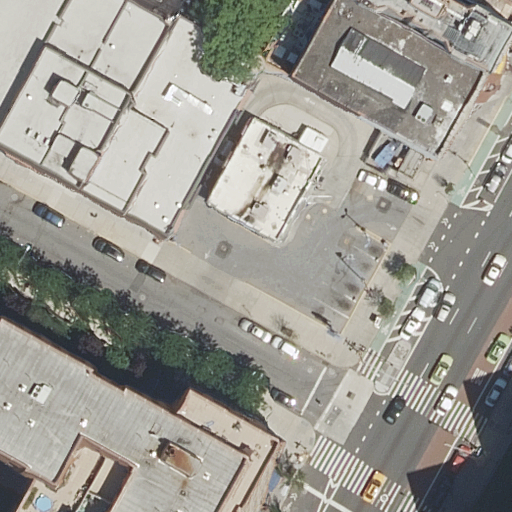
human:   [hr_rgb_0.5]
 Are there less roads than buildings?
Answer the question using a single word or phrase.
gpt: no

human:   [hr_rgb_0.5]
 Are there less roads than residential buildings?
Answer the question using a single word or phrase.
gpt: no

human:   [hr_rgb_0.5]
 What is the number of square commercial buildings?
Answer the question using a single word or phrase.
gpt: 0

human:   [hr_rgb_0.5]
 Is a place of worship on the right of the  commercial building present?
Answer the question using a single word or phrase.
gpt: no

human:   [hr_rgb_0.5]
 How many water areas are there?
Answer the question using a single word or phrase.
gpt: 0

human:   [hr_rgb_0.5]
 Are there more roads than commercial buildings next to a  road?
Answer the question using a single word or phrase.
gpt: yes

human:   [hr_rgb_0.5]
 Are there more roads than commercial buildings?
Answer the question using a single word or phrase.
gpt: yes

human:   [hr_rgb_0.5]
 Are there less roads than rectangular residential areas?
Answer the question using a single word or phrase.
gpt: no

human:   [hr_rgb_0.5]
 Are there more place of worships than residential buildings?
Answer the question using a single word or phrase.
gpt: no

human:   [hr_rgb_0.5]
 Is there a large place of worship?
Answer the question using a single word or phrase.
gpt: no

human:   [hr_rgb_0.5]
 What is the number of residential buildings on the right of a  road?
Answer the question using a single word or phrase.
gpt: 2

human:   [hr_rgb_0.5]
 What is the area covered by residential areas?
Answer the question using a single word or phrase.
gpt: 8560m2

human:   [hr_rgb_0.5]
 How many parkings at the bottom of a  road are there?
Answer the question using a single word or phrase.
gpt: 1

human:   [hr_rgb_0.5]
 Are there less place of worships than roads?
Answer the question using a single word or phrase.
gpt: yes

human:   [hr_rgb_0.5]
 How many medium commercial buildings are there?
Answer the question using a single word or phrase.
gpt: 1

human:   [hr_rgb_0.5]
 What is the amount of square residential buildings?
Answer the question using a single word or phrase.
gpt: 0

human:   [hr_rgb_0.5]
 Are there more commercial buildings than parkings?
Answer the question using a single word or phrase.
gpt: no

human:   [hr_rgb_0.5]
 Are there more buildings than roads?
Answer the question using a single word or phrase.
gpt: no

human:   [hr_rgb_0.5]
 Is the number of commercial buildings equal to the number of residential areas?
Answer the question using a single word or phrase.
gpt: yes

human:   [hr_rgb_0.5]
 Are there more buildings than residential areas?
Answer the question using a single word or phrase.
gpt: yes

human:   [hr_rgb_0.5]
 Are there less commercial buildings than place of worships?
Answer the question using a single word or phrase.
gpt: no

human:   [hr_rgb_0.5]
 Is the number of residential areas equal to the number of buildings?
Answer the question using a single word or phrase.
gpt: no

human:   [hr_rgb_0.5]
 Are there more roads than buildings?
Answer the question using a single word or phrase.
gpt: yes

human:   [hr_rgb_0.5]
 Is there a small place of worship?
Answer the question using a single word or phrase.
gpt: yes

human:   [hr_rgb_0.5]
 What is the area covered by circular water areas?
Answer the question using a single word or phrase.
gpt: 0m2

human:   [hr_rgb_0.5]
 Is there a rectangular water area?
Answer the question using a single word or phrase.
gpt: no

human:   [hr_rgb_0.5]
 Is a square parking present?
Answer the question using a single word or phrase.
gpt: no

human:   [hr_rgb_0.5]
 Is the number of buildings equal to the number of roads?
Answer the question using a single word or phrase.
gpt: no

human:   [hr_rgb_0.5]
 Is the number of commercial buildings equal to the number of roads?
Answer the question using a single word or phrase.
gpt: no

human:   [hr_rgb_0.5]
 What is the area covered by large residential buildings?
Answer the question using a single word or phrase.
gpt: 4185m2

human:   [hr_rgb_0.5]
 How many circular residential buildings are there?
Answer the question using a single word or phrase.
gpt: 0

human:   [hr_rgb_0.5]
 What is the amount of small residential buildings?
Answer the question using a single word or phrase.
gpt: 0

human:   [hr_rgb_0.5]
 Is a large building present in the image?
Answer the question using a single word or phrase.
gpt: yes

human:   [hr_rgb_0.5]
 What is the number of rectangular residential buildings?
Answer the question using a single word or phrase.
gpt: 4

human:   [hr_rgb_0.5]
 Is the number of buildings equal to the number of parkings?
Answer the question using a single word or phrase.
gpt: no

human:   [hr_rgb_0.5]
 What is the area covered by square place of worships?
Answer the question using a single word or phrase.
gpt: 0m2